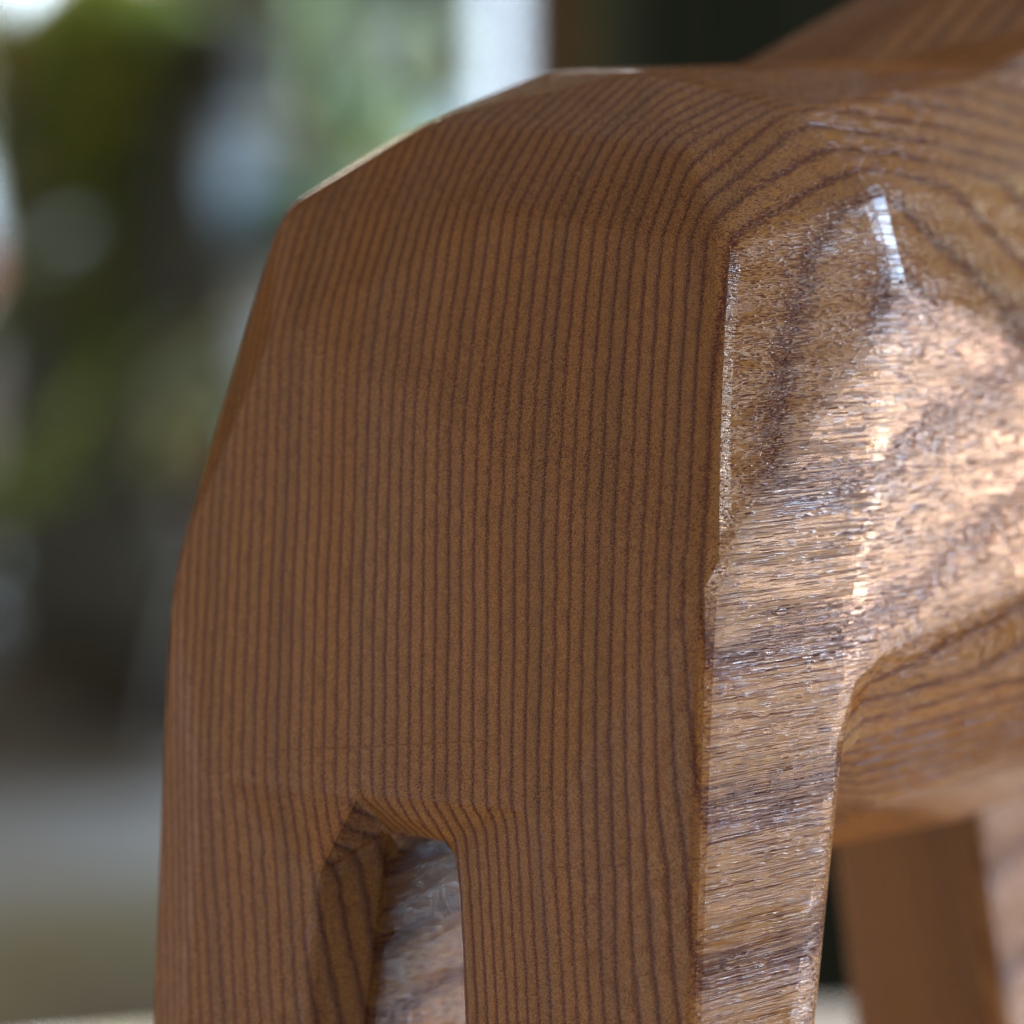
A high quality rendering of a dalahest_oak dalecarlian horse figurine made of varnished dark oak standing on a white marble sidetable in an a photo studio hall in london with natural soft warm daylight from windows,extreme close-up from rear right side,  macro, 150 mm, f 16, bokeh